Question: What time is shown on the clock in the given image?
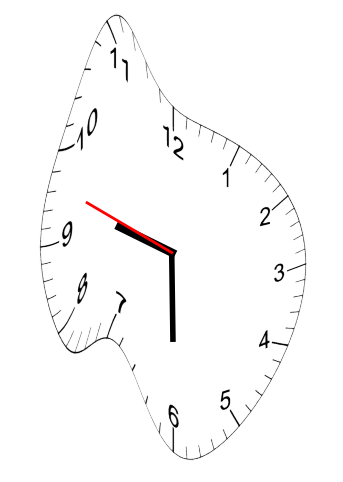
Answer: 09:29:48